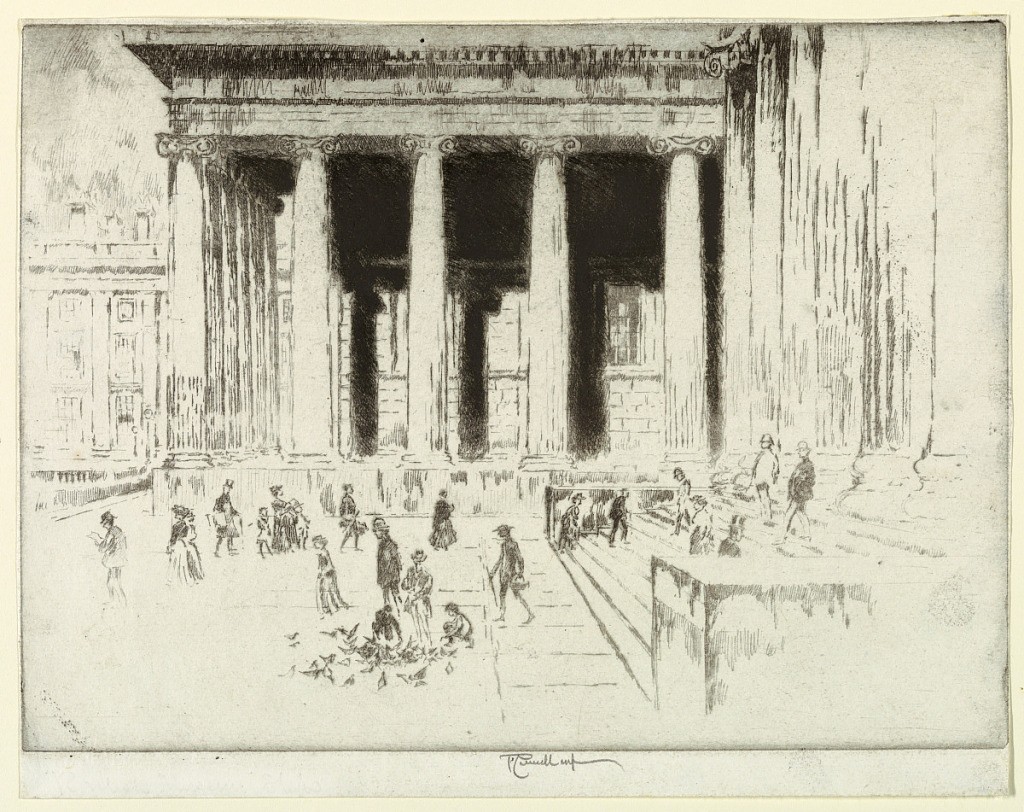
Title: The Steps, British Museum
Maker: Joseph Pennell, American, active England, 1857–1926
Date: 1904
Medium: Etching on paper
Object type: Print
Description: Horizontal rectangle. The portico is seen frontally, and the steps are at right angles, right foreground. Numerous figures in the middle distance.